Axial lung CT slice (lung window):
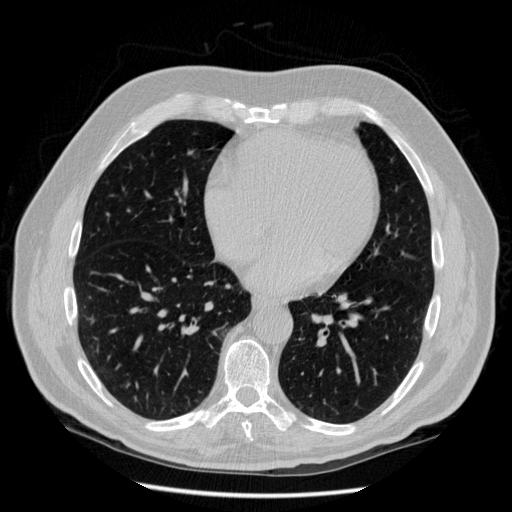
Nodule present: no